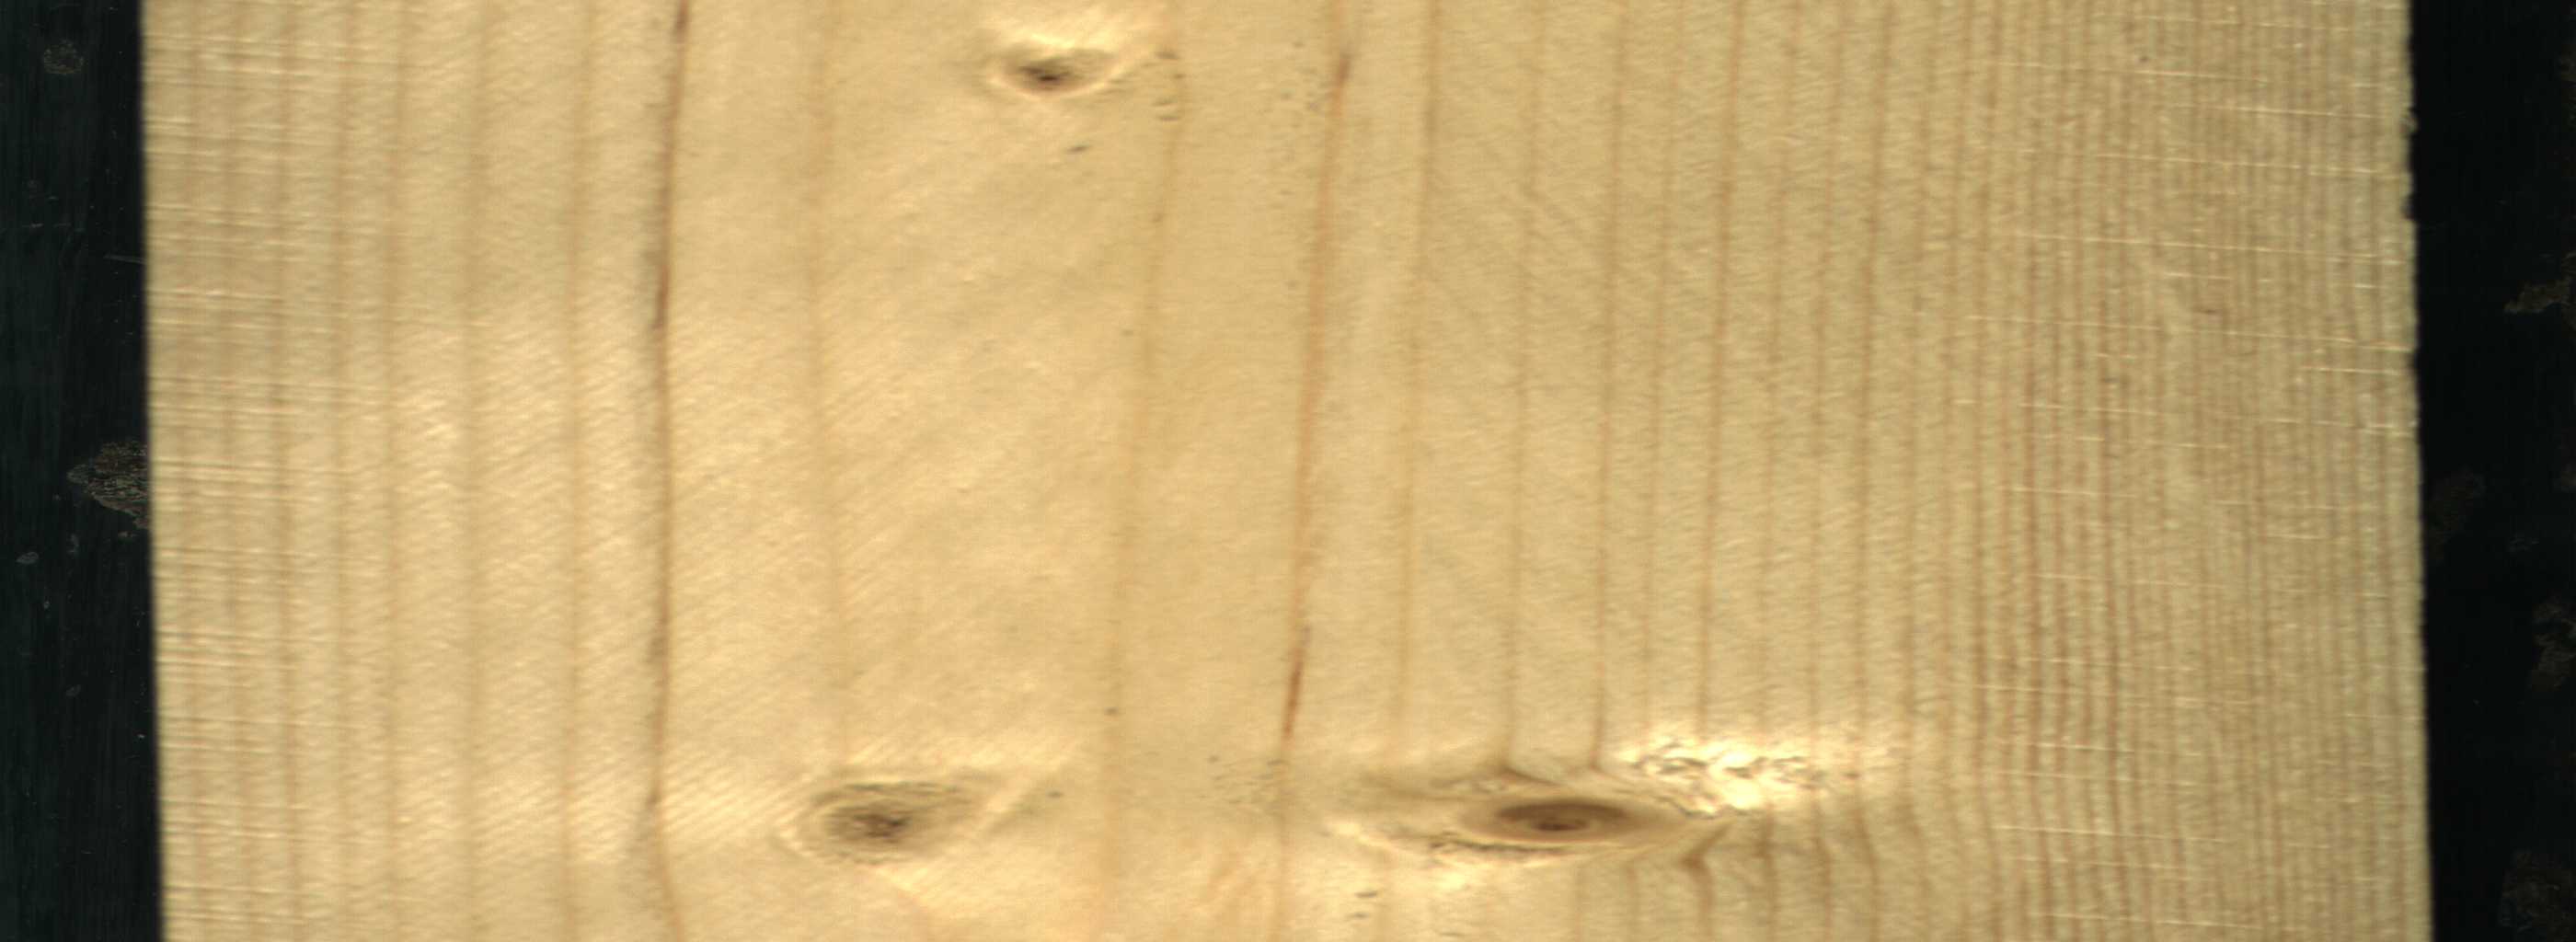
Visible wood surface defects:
Live_Knot
Live_Knot
Live_Knot